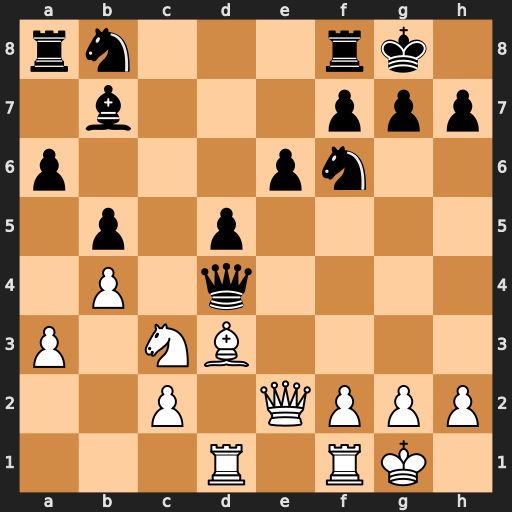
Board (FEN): rn3rk1/1b3ppp/p3pn2/1p1p4/1P1q4/P1NB4/2P1QPPP/3R1RK1
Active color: w
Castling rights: -
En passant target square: -
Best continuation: Bxh7+ Nxh7 Rxd4